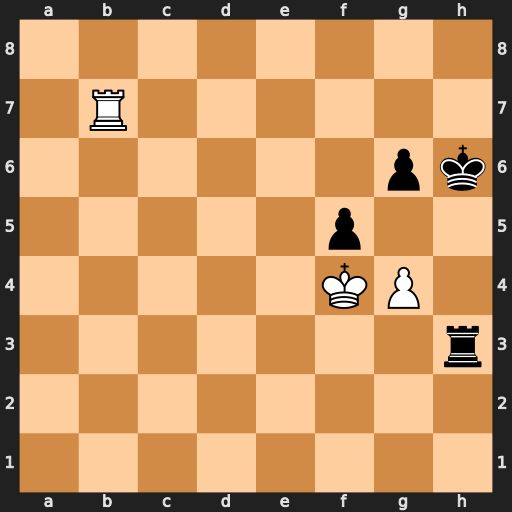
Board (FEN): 8/1R6/6pk/5p2/5KP1/7r/8/8
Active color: w
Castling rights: -
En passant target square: -
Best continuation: g5+ Kh5 Rh7#